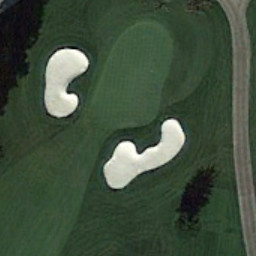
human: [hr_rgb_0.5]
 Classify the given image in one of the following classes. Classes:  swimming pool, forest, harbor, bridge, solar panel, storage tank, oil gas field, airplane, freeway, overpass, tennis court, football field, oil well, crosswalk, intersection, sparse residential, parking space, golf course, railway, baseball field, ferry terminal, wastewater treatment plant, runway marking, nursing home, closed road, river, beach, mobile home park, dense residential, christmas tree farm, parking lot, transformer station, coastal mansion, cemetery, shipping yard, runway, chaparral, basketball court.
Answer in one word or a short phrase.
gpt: golf course